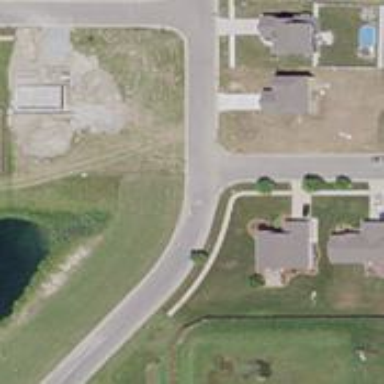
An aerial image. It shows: Residential road.